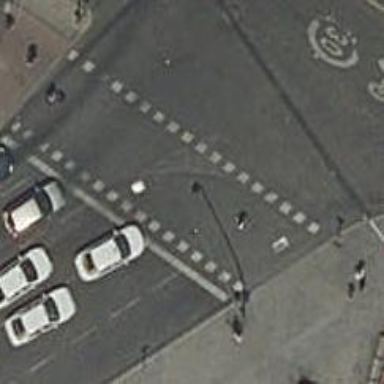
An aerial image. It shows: Zebra crossing with traffic signals.